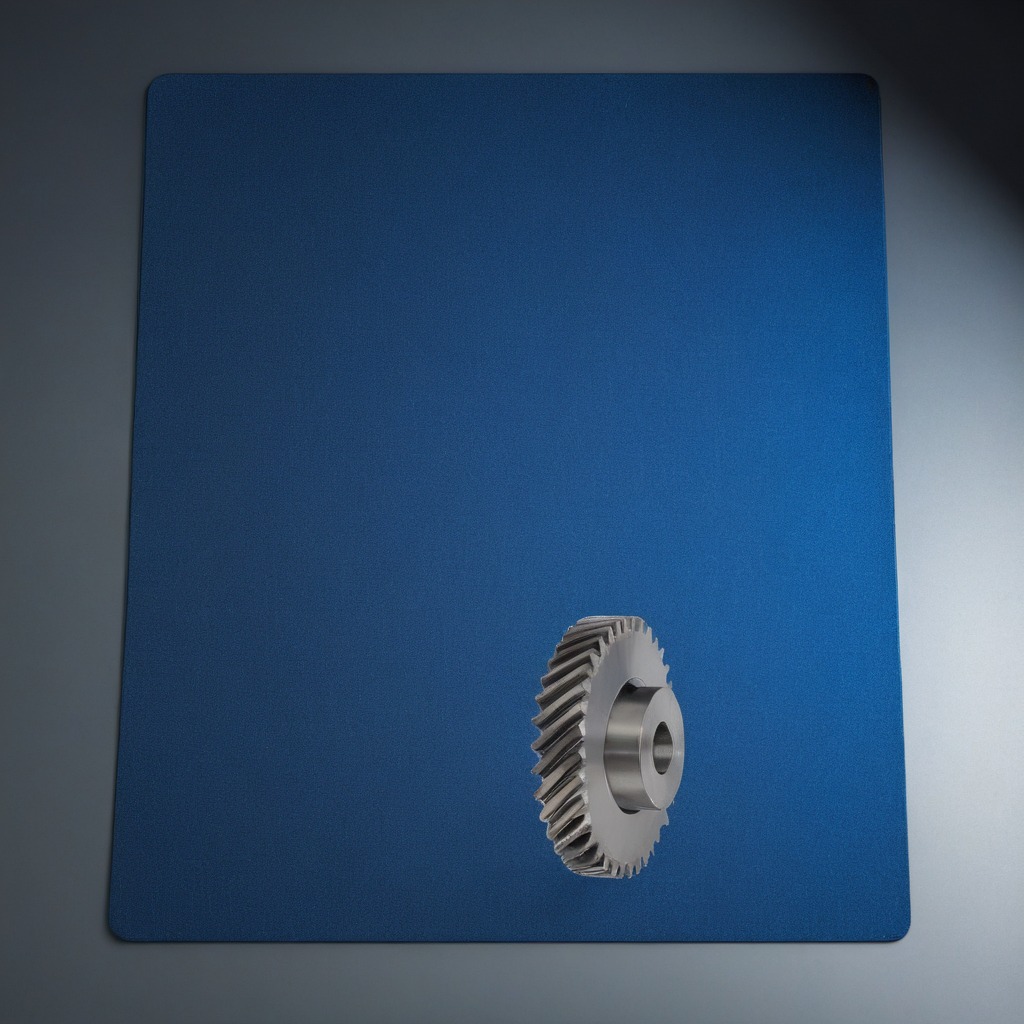
A steel gear with teeth is lying on the clean granite tabletop.